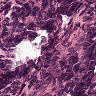
Metastatic tissue present: no